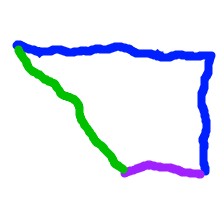
Shape: trapezoid